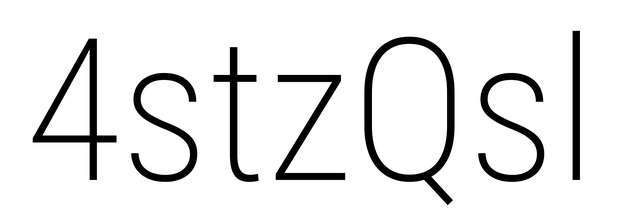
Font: Roboto_Condensed_ExtraLight